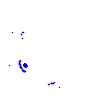
Particle: kaon